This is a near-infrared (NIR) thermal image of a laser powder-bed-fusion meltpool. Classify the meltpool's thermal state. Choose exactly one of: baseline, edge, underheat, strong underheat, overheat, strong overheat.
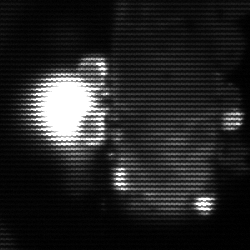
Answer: strong underheat